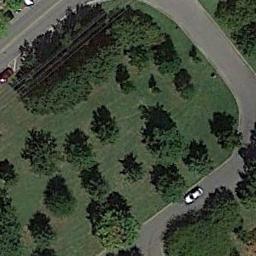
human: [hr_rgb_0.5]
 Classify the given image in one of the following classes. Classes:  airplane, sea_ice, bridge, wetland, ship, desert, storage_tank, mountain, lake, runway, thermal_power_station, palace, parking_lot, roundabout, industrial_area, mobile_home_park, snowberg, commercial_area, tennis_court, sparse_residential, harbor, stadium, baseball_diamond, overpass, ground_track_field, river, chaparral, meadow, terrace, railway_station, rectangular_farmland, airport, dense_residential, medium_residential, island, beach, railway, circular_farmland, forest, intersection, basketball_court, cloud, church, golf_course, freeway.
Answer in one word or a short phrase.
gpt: meadow